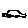
Label: car